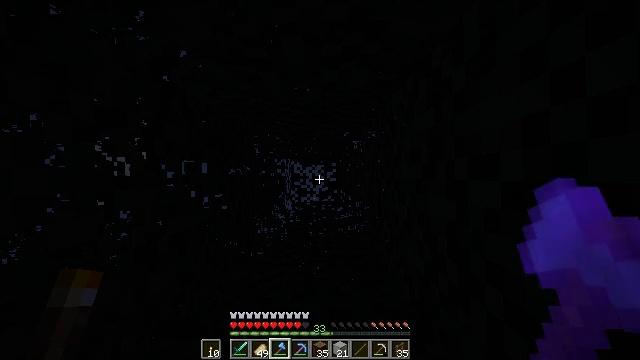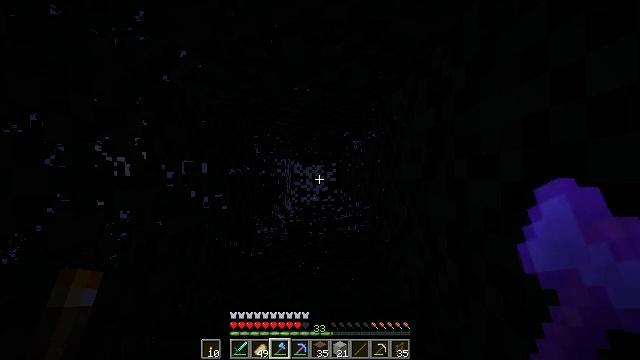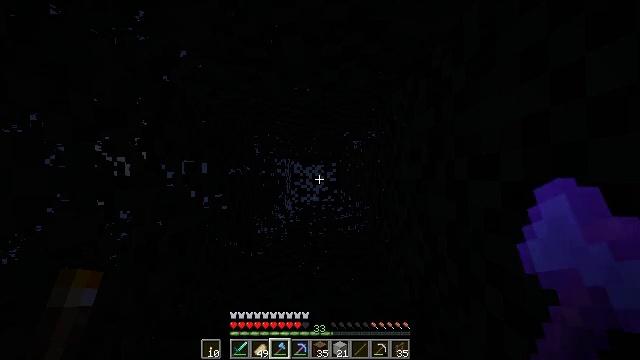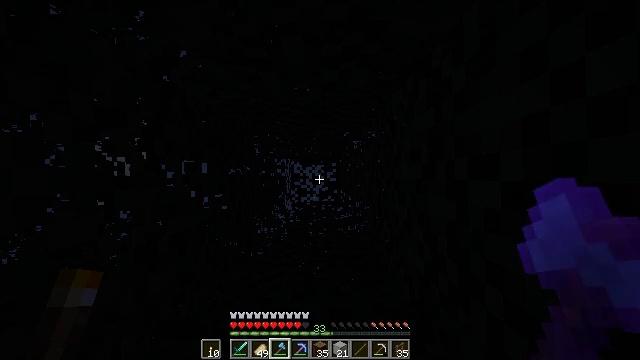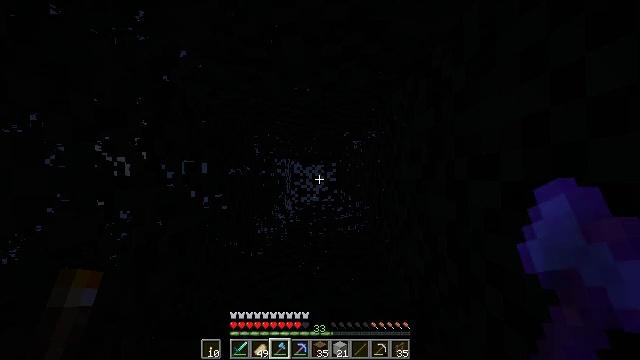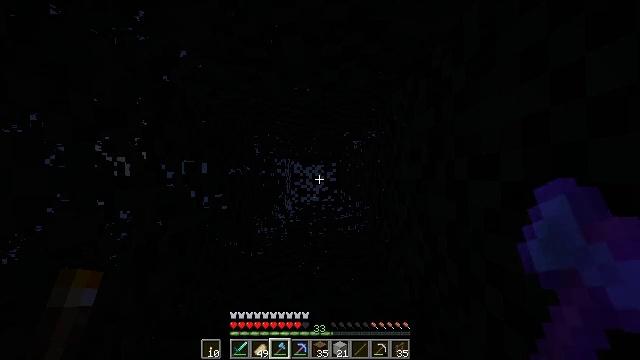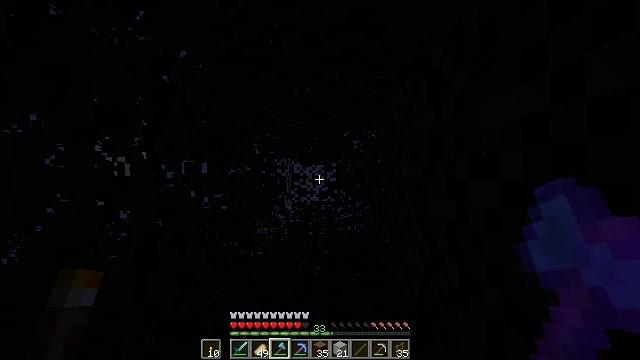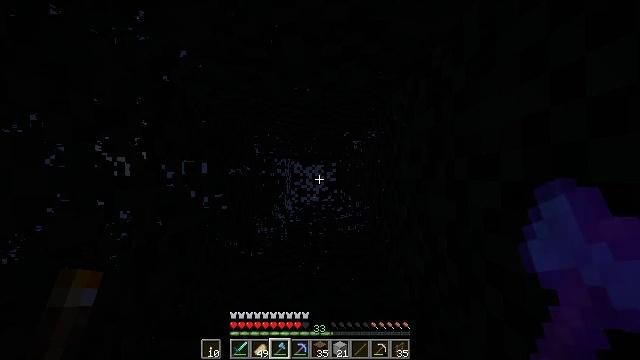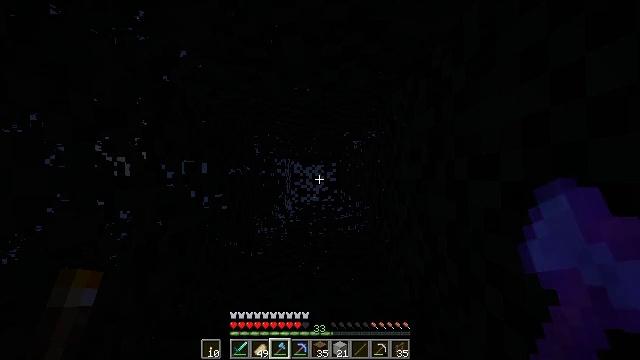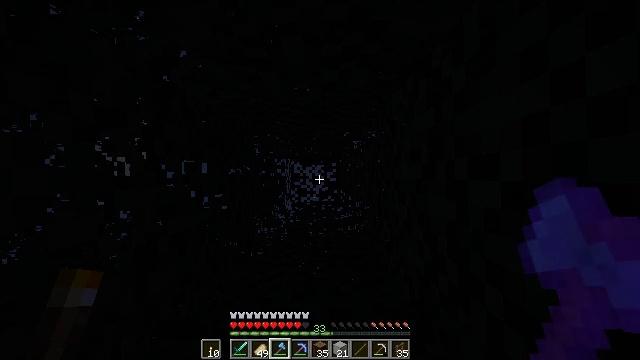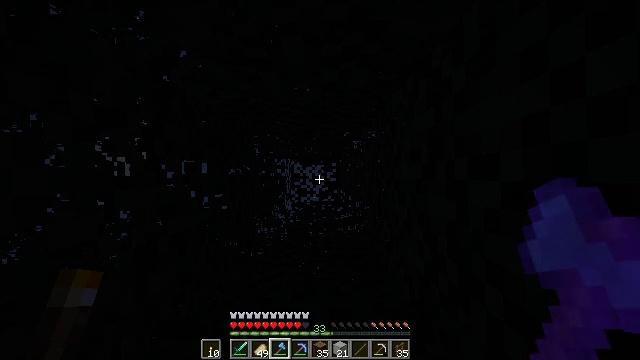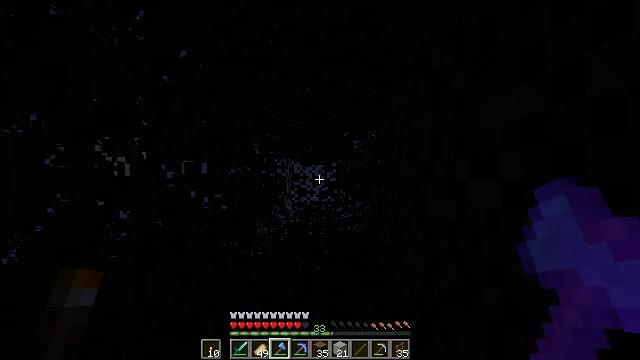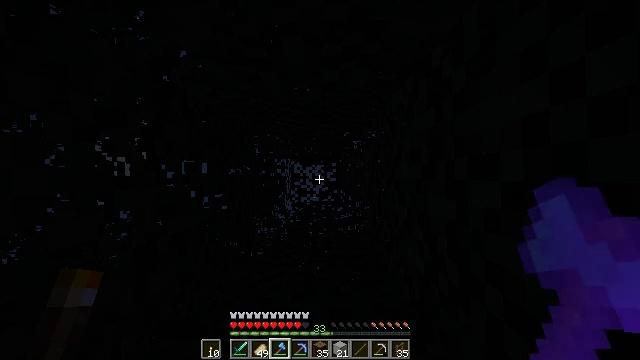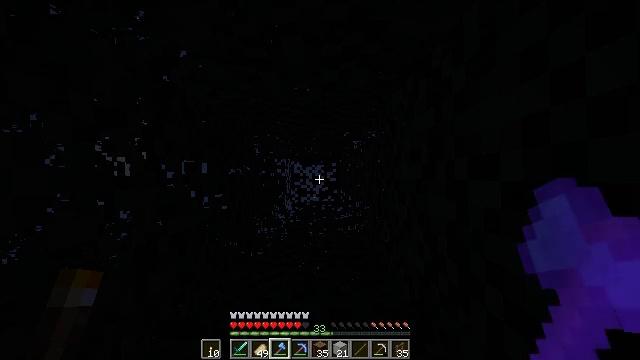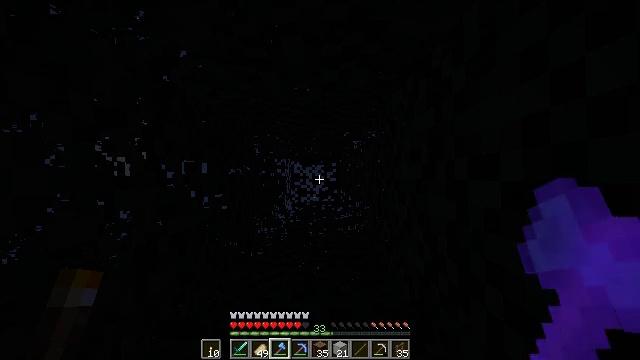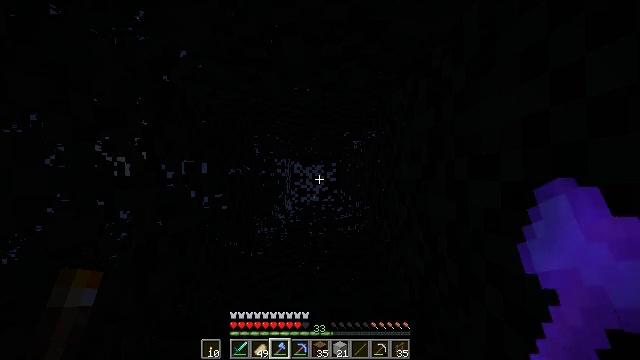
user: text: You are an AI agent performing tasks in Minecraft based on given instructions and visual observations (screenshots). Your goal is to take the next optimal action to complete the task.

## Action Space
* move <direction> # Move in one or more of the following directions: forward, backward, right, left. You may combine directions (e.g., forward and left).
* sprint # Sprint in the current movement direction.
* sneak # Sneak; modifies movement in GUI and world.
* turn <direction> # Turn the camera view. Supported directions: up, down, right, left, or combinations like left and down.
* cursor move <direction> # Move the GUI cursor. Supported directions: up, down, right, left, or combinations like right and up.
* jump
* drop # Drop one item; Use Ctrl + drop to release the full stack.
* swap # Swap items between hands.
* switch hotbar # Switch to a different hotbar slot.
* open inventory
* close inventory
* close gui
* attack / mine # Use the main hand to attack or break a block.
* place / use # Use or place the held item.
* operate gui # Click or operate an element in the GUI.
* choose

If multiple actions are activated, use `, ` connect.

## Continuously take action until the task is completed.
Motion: motion action
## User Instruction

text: Mine the brown bed to pick it up.
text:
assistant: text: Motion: no_op
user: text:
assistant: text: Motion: no_op
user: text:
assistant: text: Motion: no_op
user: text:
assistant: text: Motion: no_op
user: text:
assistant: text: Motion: no_op
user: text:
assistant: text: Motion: no_op
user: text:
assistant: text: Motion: no_op
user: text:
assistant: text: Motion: no_op
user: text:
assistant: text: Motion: no_op
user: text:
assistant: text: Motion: no_op
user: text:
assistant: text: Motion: no_op
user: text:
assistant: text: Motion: no_op
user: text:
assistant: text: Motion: no_op
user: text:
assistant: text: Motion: no_op
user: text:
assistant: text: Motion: no_op
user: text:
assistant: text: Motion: no_op
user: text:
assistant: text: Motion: no_op
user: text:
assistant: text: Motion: no_op
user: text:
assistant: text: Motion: no_op
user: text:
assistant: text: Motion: no_op
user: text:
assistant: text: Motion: no_op
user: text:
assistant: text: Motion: no_op
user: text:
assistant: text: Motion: no_op
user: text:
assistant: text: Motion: no_op
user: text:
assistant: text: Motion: no_op
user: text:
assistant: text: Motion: no_op
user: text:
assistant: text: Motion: no_op
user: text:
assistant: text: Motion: no_op
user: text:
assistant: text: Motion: no_op
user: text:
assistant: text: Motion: no_op